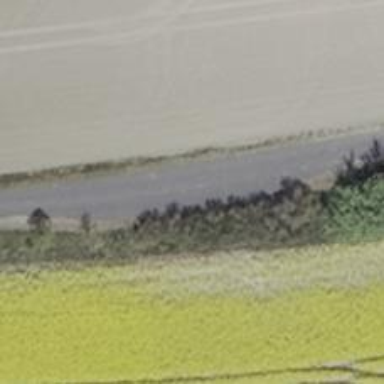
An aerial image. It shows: Passing place on the road.